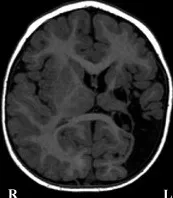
20 months of age with a T1-weighted gradient-echo image.
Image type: radiology (mri)